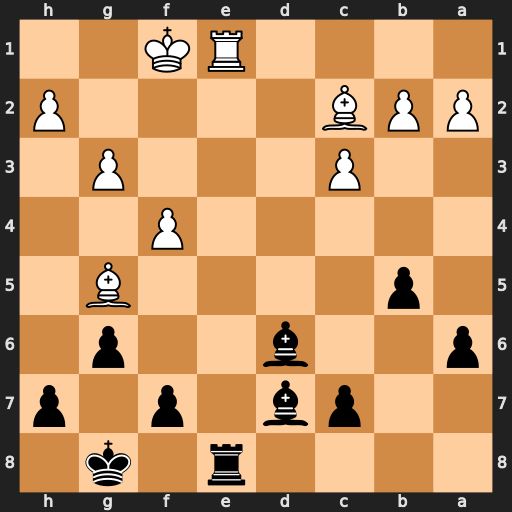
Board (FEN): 4r1k1/2pb1p1p/p2b2p1/1p4B1/5P2/2P3P1/PPB4P/4RK2
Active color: b
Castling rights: -
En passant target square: -
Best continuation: Bh3+ Kf2 Bc5+